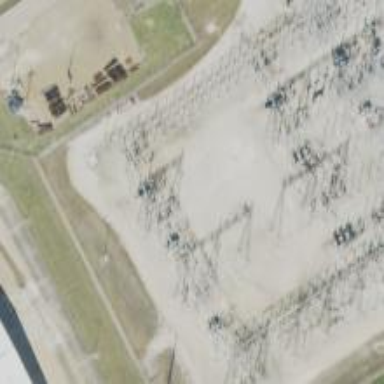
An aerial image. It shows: Switch for power supply.